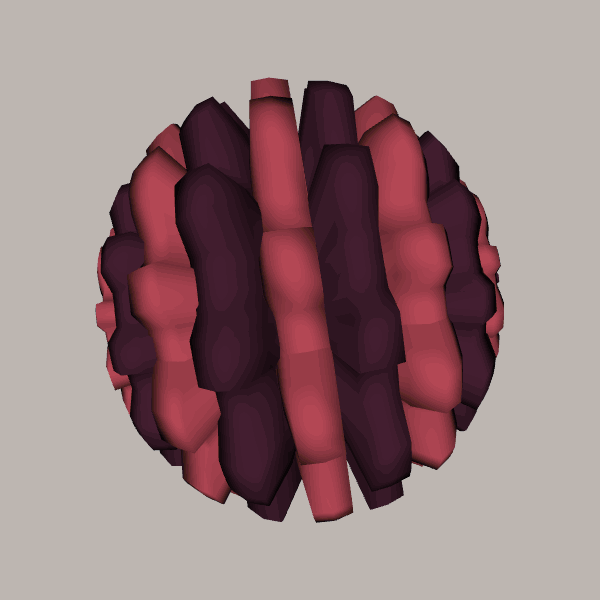
Background: light